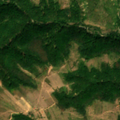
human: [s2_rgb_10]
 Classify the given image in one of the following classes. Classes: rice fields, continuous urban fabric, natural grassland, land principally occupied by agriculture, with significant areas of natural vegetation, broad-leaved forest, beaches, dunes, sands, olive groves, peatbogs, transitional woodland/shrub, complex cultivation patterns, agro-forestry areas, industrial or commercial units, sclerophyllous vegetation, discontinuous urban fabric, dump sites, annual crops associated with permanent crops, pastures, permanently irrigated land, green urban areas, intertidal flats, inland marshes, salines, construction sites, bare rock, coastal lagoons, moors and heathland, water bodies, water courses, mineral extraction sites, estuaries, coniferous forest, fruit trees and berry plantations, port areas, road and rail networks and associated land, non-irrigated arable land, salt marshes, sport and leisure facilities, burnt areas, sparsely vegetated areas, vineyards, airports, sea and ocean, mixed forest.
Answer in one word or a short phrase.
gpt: pastures, complex cultivation patterns, broad-leaved forest, transitional woodland/shrub